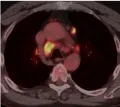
A, b, c, d, e, f, g: CT images obtained in July 2019. . (e,f, g): Corresponding PET-CT images with increased metabolic activity of the mediastinal and paratracheal lymph nodes.
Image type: radiology (pet)